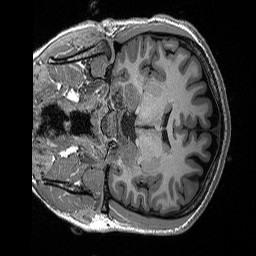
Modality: T1w
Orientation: coronal
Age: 19
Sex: female
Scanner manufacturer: siemens
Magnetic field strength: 3 T
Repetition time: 2.3 s
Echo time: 0.00298 s